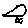
Label: bird